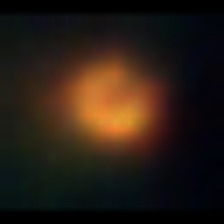
Taxon: NanoPlankton
Group: Other